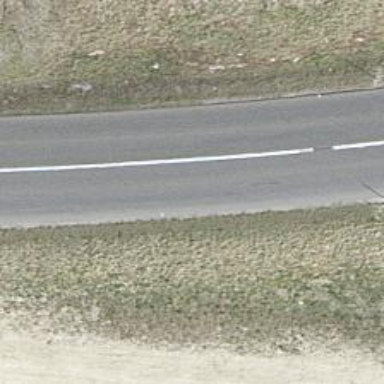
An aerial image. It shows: Secondary road with asphalt surface.